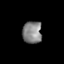
Tissue: skin
Cell type: T cells
Senescence score: 0.7662
Nuclear area (px): 422
Mean DAPI intensity: 132.519